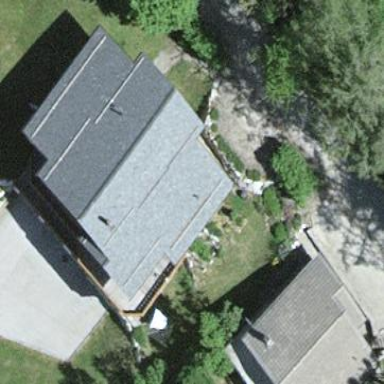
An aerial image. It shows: Simple house.